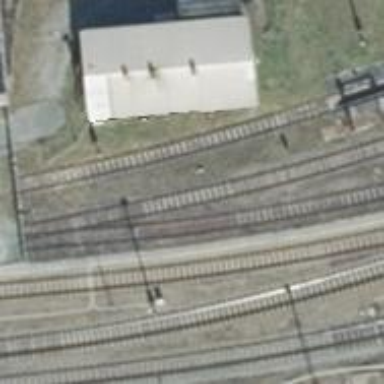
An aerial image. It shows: Railway yard.